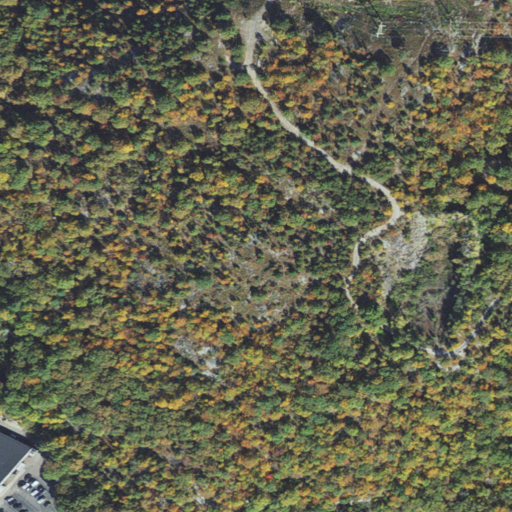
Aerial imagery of mountain in Massachusetts named Horn Pond Mountain containing deciduous forest, open development, low intensity development, high intensity development, evergreen forest, medium intensity development, and pasture